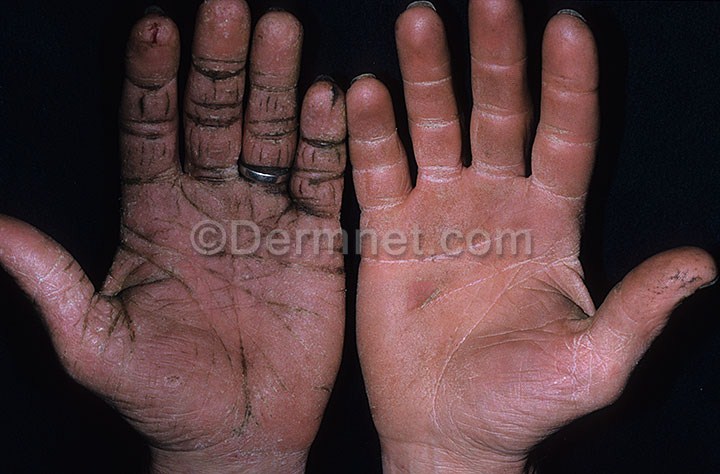
Disease: Tinea Ringworm Candidiasis and other Fungal Infections